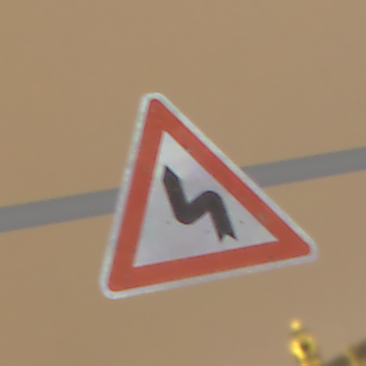
Verkehrszeichen: DoppelkurveZunaechstLinks
Umgebung: Outdoor, Urban
Tageszeit: Night
Wetter: Overcast
Licht: Artificial
Jahreszeit: NotSpecified
Kontrast: HighContrast